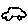
Label: car